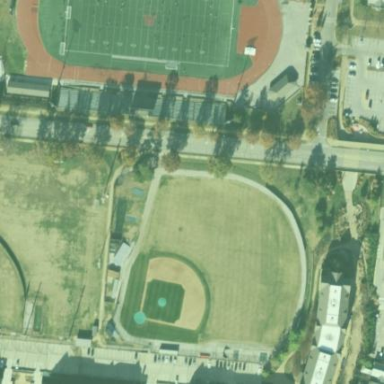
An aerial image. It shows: Baseball pitch for leisure land.